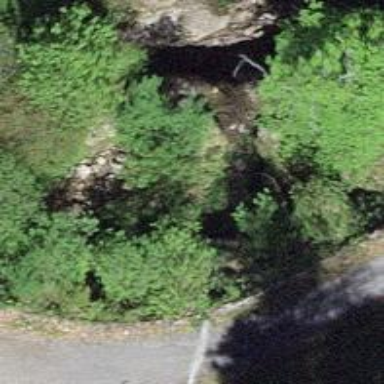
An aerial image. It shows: Culvert tunnel.